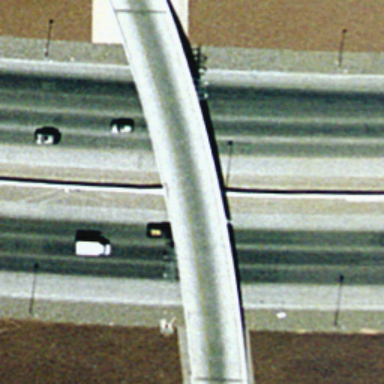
An overpass with a road go across another roads diagonally .